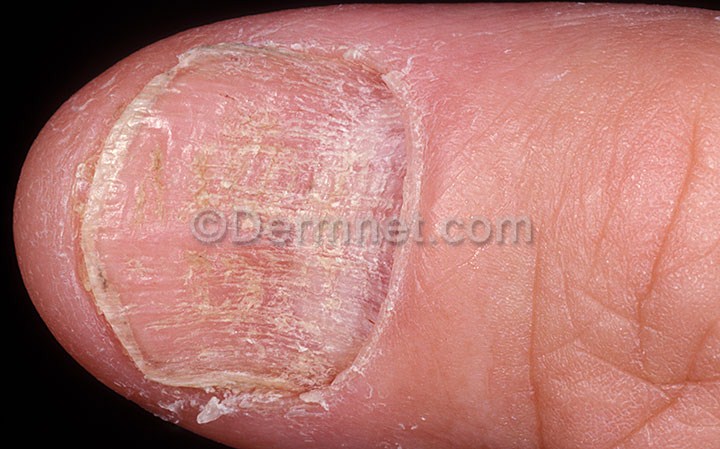
Disease: Psoriasis pictures Lichen Planus and related diseases